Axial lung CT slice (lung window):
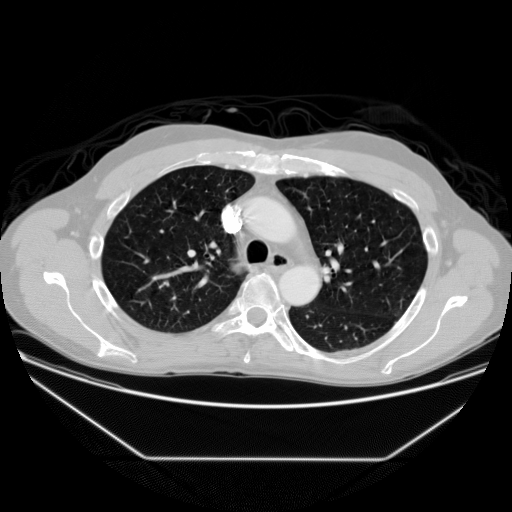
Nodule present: no